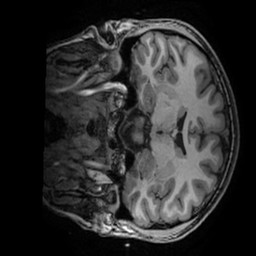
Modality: T1w
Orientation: coronal